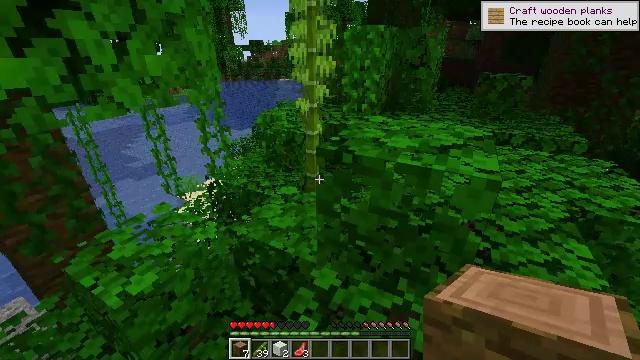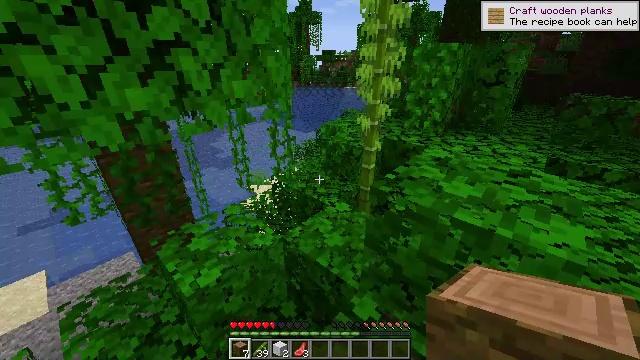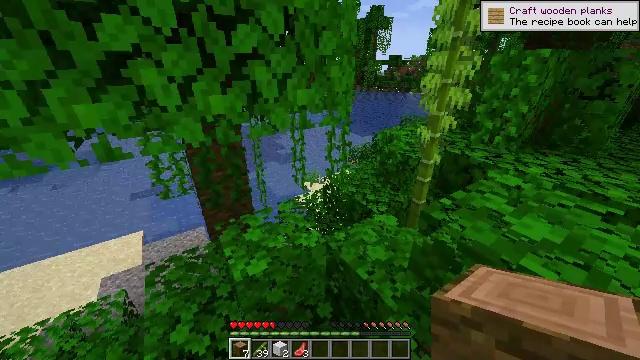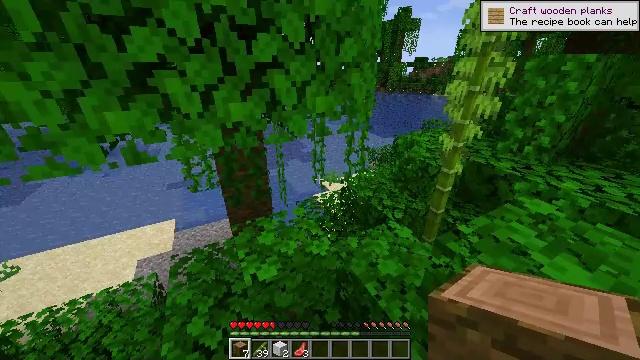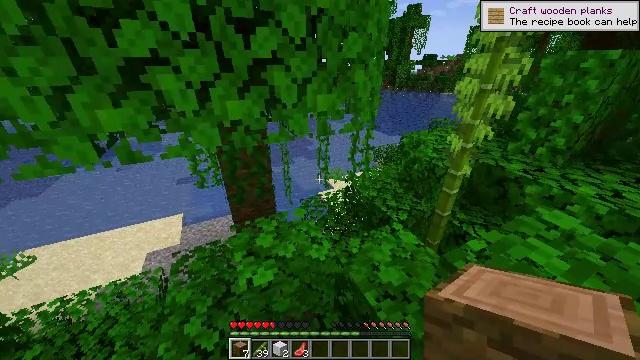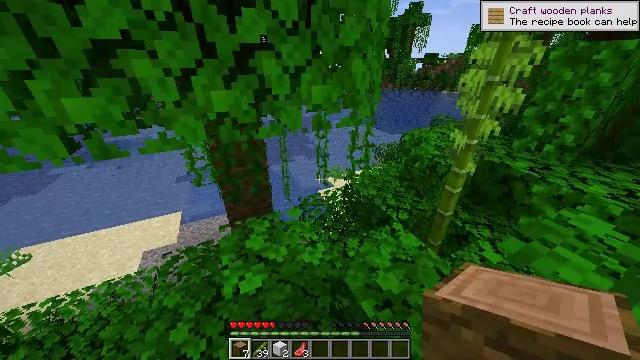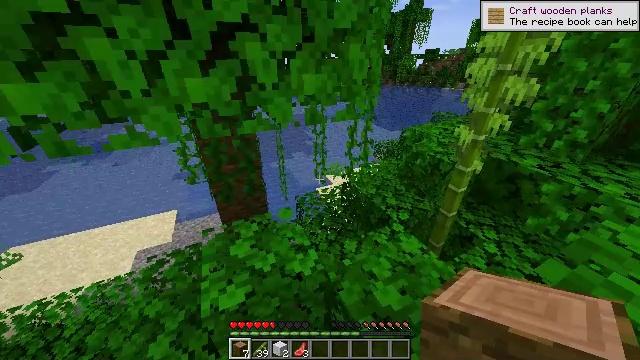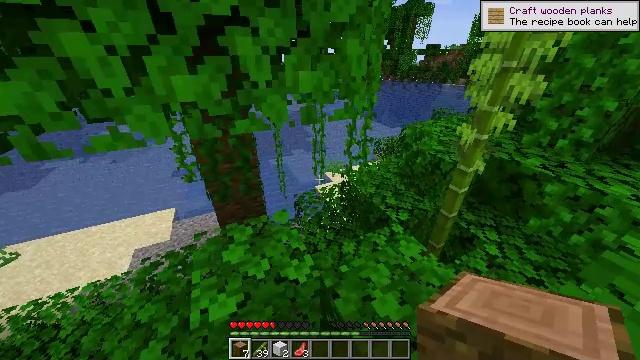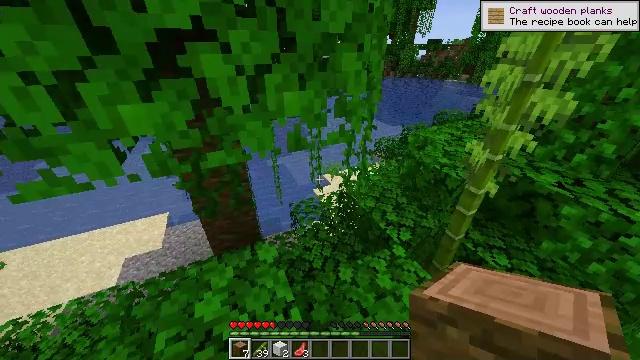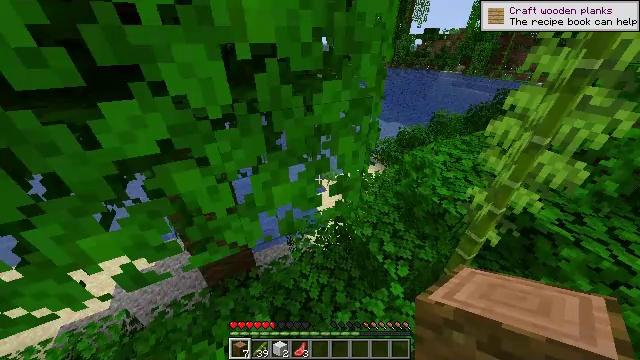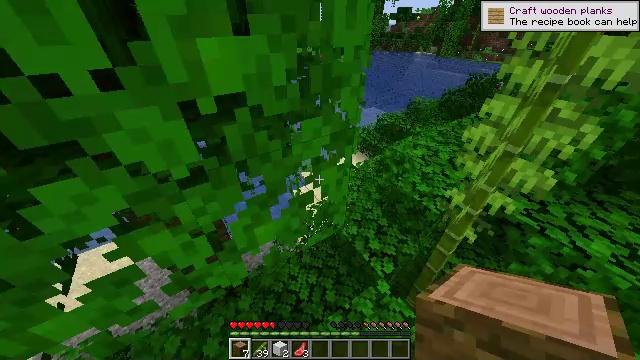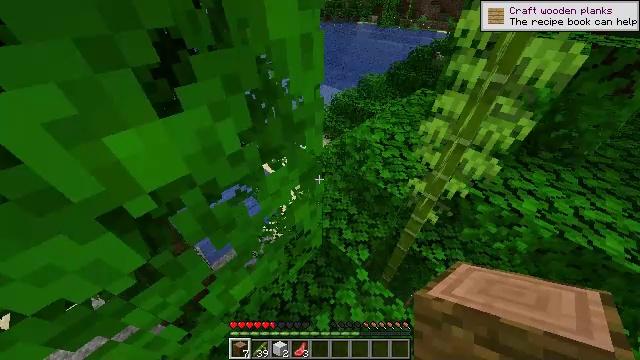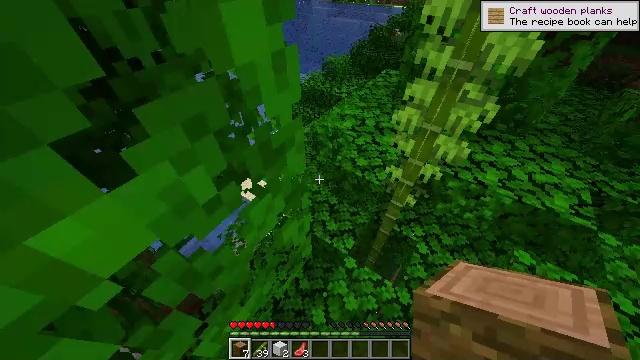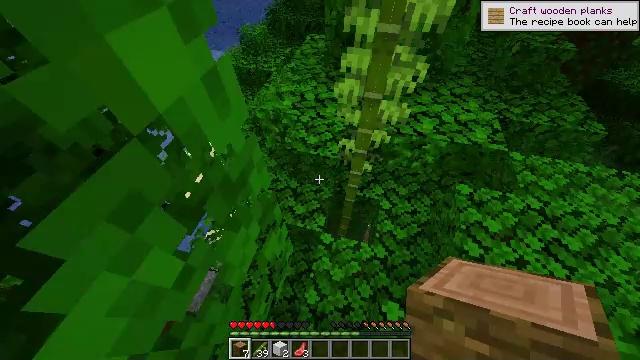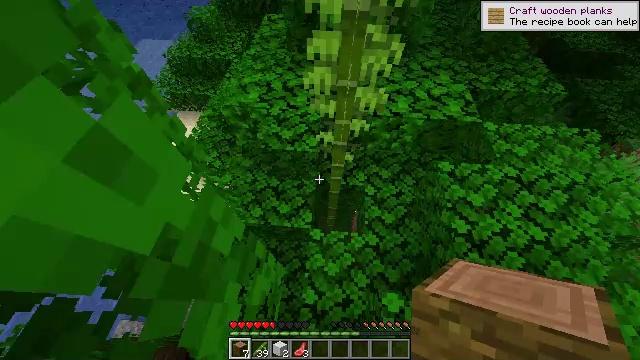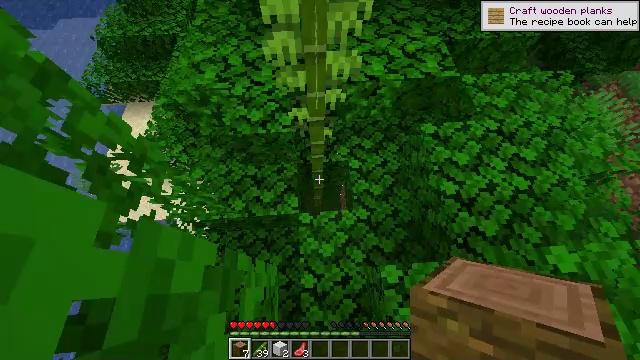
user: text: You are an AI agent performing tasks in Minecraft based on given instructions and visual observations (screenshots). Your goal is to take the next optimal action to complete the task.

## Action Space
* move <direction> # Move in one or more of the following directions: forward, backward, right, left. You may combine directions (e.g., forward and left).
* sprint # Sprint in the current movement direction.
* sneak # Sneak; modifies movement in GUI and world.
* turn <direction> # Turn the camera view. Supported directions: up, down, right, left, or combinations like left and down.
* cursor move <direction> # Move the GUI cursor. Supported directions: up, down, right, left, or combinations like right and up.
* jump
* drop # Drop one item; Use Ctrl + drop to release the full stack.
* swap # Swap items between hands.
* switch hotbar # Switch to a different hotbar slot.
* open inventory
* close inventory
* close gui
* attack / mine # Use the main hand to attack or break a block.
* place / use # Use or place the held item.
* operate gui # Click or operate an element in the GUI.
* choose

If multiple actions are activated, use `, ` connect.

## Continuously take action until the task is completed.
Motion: motion action
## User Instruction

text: Mine bamboo with your hand.
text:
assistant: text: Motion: move forward, sprint, turn left, jump
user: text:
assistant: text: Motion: move forward, sprint, turn left, jump
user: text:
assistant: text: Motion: move forward, sprint, turn left, jump
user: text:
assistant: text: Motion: move forward, turn left, jump
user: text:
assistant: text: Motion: move forward, jump
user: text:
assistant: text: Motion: move forward, jump
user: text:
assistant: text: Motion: move forward, jump
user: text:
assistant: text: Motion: move forward, turn down, jump
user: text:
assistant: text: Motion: move forward, sprint, turn right and down, jump
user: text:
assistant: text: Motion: move forward, sprint, turn right and down, jump
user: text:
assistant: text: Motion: move forward, sprint, turn right and down, jump
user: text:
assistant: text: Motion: move forward, turn right and down, jump
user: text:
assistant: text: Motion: move forward, turn right and down, jump
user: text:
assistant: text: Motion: move forward, turn right and down
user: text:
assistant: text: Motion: move forward, turn right and down
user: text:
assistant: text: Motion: move forward, turn right and down
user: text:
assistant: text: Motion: move forward, turn right and down
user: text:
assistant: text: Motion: turn right
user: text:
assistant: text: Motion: no_op
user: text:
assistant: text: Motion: move forward and move right
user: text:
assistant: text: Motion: move forward and move right, turn left
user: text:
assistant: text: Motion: turn left
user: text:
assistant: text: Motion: turn left and down
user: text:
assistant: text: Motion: turn left and down
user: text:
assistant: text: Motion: turn down
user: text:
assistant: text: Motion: no_op
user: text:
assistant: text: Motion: attack / mine
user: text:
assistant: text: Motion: attack / mine
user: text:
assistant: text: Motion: turn down, attack / mine
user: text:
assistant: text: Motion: move forward, attack / mine